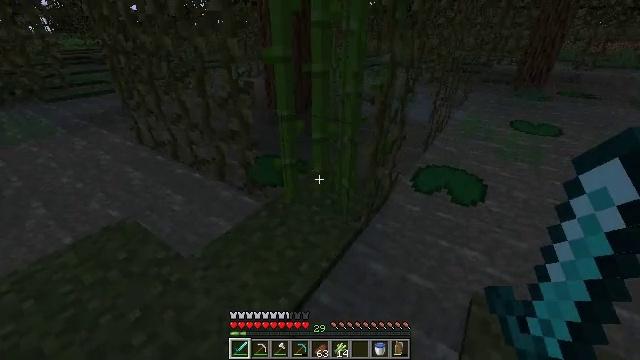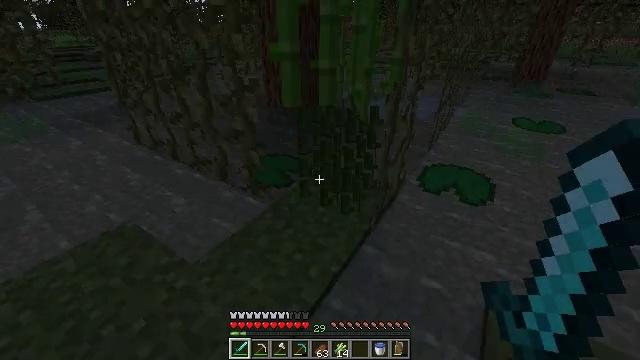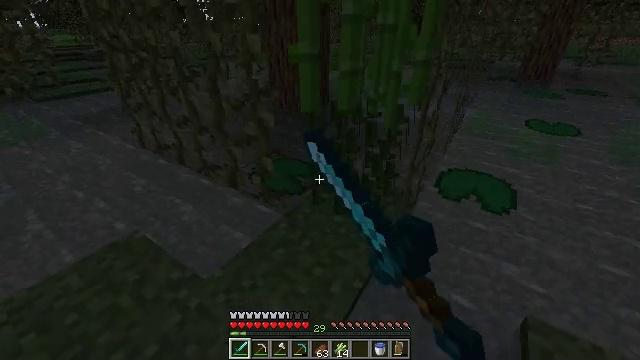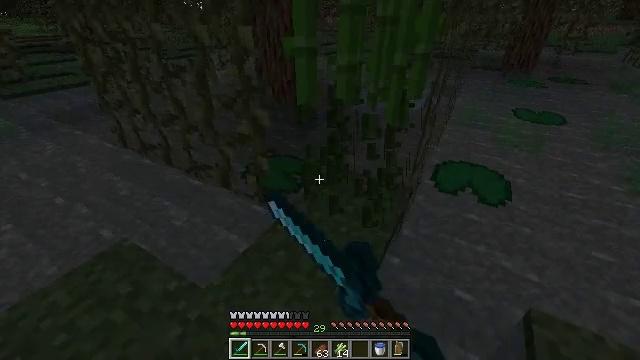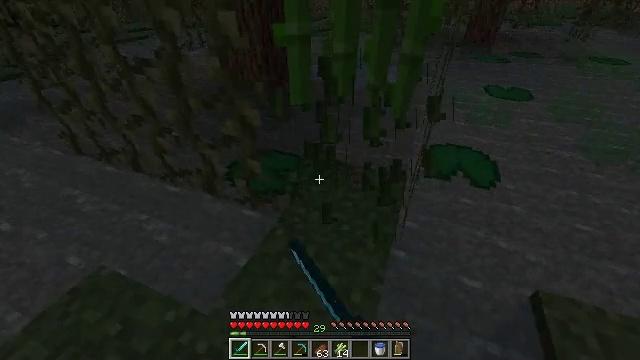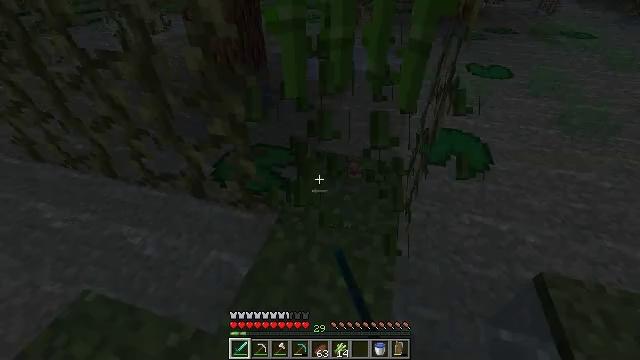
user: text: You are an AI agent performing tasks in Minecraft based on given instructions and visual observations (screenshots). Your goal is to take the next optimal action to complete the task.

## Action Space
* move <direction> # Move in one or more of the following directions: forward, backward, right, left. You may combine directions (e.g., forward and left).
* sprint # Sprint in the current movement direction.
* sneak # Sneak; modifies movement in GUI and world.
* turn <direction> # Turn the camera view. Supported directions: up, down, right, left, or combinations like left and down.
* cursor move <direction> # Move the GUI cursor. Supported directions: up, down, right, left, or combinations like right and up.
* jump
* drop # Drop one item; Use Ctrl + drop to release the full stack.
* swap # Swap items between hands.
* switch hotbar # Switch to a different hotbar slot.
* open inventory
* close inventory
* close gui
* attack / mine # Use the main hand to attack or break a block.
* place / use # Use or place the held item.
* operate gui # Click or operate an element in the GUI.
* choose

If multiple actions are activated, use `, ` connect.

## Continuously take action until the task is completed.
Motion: motion action
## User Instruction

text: Gather sugar cane for crafting.
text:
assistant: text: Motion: move forward and move left, attack / mine
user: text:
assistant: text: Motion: move forward and move left, attack / mine
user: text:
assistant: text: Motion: move forward and move left, turn right and down, attack / mine
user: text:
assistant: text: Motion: move forward and move left, turn right and down, attack / mine
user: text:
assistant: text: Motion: move forward, turn right and down
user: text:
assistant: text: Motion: no_op